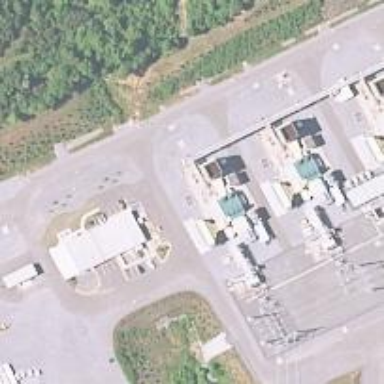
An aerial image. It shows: Gas turbine generator powered by gas.